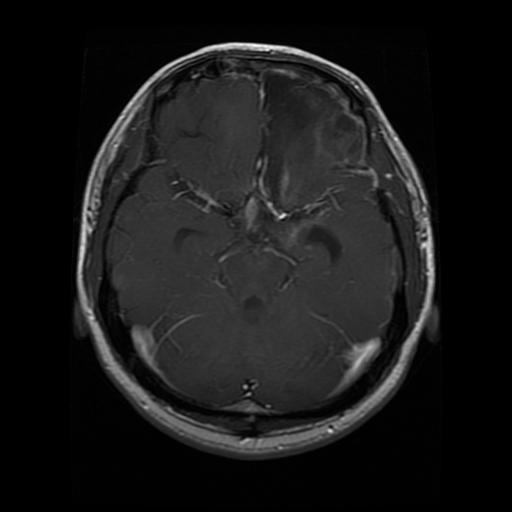
Label: glioma